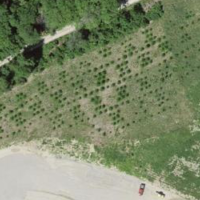
EUNIS habitat code: 56
Species observed at this site:
Tussilago farfara